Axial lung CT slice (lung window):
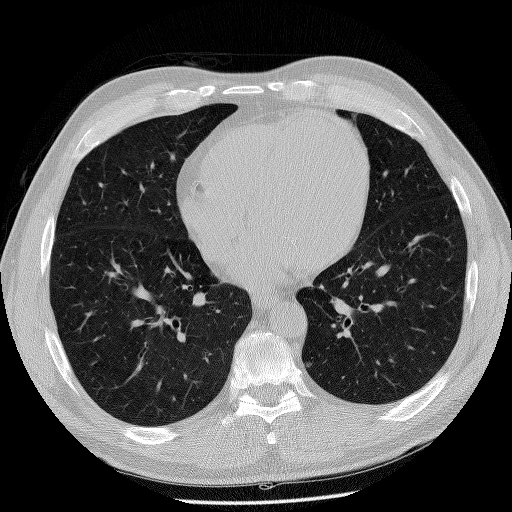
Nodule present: yes
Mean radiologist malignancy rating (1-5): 2.5